Question: I want to have a button style with two strokes with some spacing between them. My first approach is not satisfying because in the corners the spacing between the strokes is different:

The gray stroke should be tight around the blue gradient and the corner radius of the white stroke should fit to the others.
Here's my code:
'''
<?xml version="1.0" encoding="utf-8"?>
<layer-list xmlns:android="http://schemas.android.com/apk/res/android">
<item >
<shape android:shape="rectangle">
<padding android:left="2dp"
android:top="2dp"
android:right="2dp"
android:bottom="2dp"/>
<stroke
android:width="1dp"
android:color="#7F7F7F"/>
<corners
android:radius="6dp"/>
</shape>
</item>
<item >
<shape android:shape="rectangle">
<padding android:left="2dp"
android:top="2dp"
android:right="2dp"
android:bottom="2dp"/>
<gradient
android:startColor="@color/colorBlueLight"
android:endColor="@color/colorBlueDark"
android:angle="270"/>
<corners
android:radius="6dp" />
</shape>
</item>
<item >
<shape android:shape="rectangle">
<padding android:left="2dp"
android:top="2dp"
android:right="2dp"
android:bottom="2dp"/>
<stroke
android:width="2dp"
android:color="#FFFFFF"/>
<corners
android:radius="6dp"/>
</shape>
</item>
</layer-list>
'''
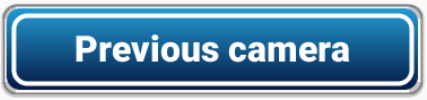
Answer: Well... that's how geometry works.
<URL>
Distance 'A' is not equal to 'B' as long as you keep the same corner 'radius' for inner and outer rounded rectangle.
What you can do is to try to "hide" this effect by modifying the inner corner 'radius' to a smaller value. Find a proper value that satisfies your needs (I used '4dp' in the code below as an example).
'''
<item >
<shape android:shape="rectangle">
<padding android:left="2dp"
android:top="2dp"
android:right="2dp"
android:bottom="2dp"/>
<stroke
android:width="2dp"
android:color="#FFFFFF"/>
<corners
android:radius="4dp"/>
</shape>
</item>
'''
And with the smaller inner 'radius':
<URL>